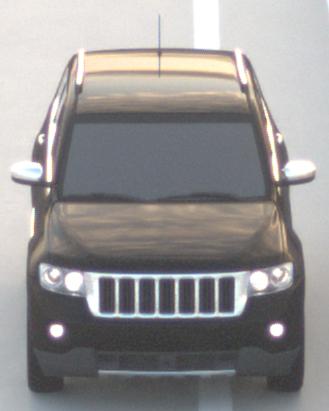
Make: Jeep
Model: Grand Cherokee
Detailed model: WK2
Model produced from: 2010
Model produced until: 2021
Doors: 5
Color: black
Road condition: dry road
Daytime: sunrise or sunset
Contrast: medium contrast